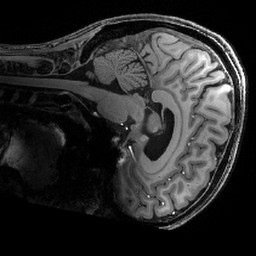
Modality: T1w
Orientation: sagittal
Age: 35
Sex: female
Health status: healthy
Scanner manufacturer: siemens
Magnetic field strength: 9.4 T
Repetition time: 6.5 s
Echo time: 0.0034 s